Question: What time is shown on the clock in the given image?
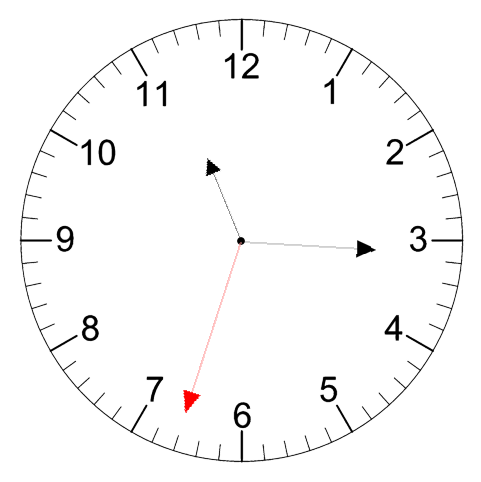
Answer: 11:15:33